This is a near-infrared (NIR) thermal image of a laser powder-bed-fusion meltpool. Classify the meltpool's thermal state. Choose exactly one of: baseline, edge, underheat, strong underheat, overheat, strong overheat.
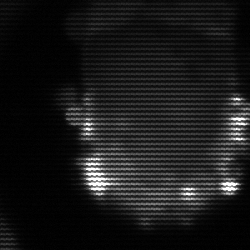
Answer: baseline